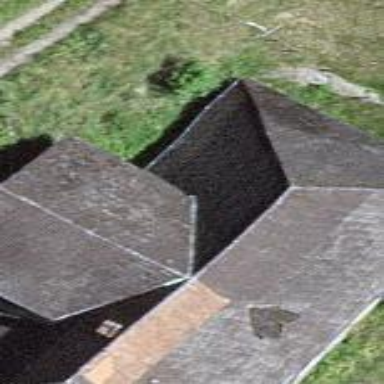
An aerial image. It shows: Farm building.